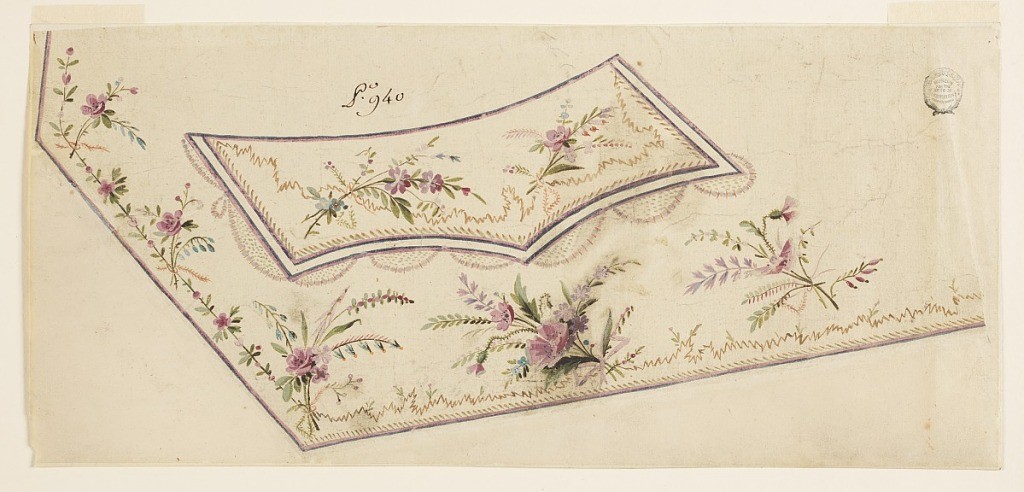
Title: Design for the Embroidery of a Man's Waistocst, No. 940 of the "Fabrique de St. Ruf"
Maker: Fabrique de Saint Ruf, Lyon, France
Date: ca. 1785
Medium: Brush and gouache on paper
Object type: Drawing
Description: The left bottom corner is shown with an obliquely rising bottom edge. Bunches of flowers, in which roses are included, are connected at left by rose garlands, at the bottom by a zigzag line from which small plants emerge. The last bunch of flowers, at right, is over the zigzag line. Two bunches of flowers and a zigzag line decorate the field of the pocket.